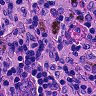
Metastatic tissue present: no